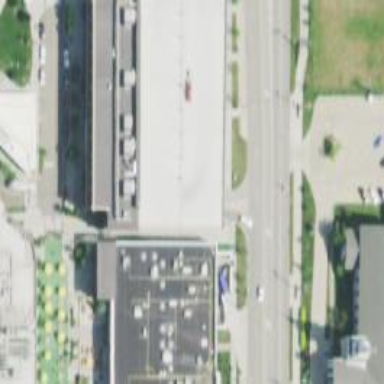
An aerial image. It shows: Commercial building serving as marketplace.